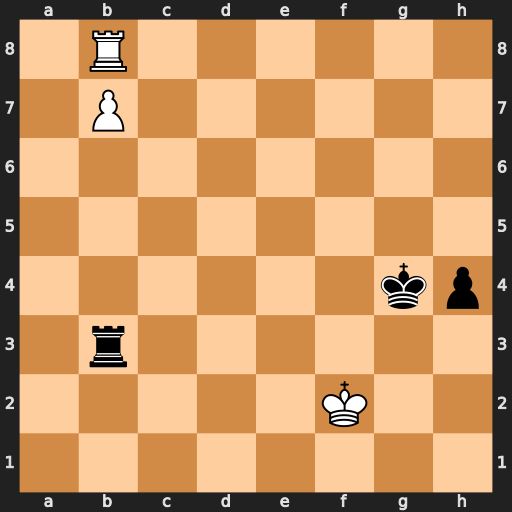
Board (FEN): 1R6/1P6/8/8/6kp/1r6/5K2/8
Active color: w
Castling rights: -
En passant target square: -
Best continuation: Rg8+ Kh3 b8=R